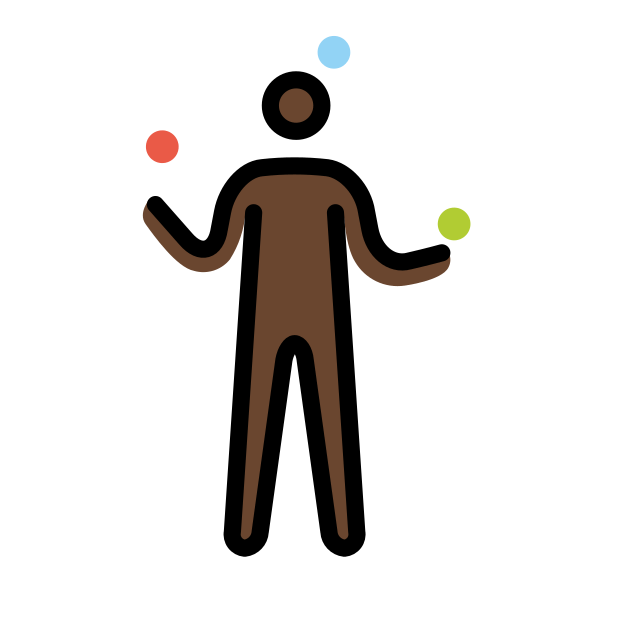
man juggling: dark skin tone